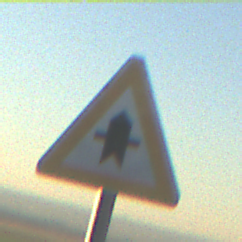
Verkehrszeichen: Vorfahrt
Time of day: SunriseSunset
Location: Outdoor (Nature)
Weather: Clear
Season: NotSpecified
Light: Natural